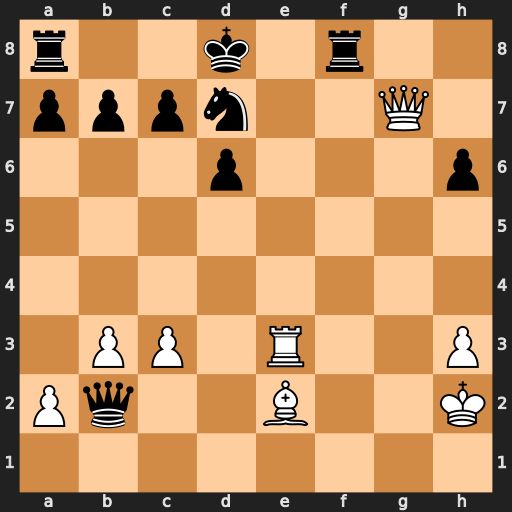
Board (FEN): r2k1r2/pppn2Q1/3p3p/8/8/1PP1R2P/Pq2B2K/8
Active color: w
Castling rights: -
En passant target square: -
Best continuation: Qe7+ Kc8 Qe8+ Rxe8 Rxe8#